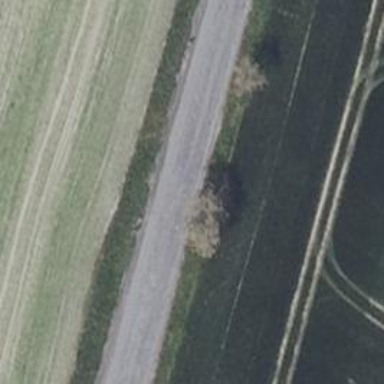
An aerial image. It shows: Deciduous broadleaved tree.